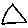
Label: triangle